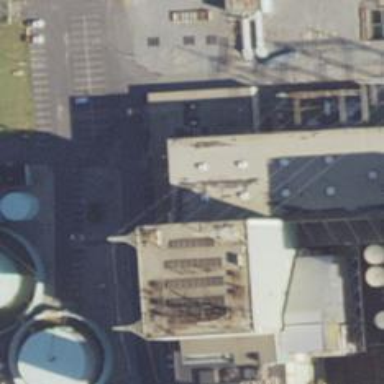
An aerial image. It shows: Steam turbine generator.